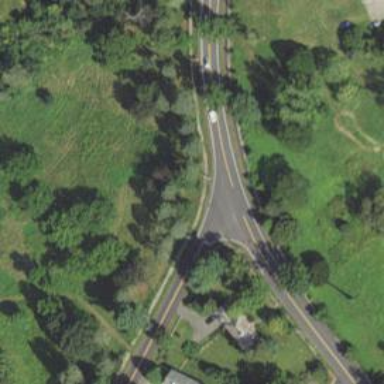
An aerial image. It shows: Road with stop sign.